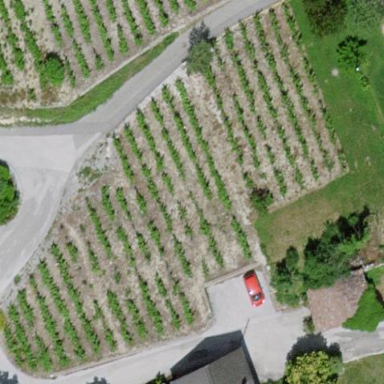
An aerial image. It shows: Vineyard where grapes are grown.